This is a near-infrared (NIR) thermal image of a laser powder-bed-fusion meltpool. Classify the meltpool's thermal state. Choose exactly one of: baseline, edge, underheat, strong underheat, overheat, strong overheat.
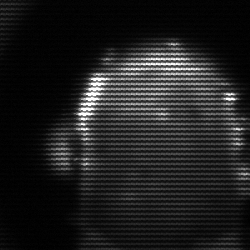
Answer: baseline